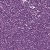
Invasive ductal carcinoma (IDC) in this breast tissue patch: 1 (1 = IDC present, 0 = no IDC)